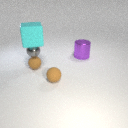
small brown rubber sphere behind small brown rubber sphere